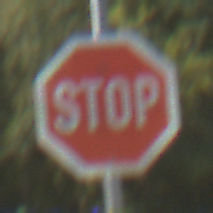
Verkehrszeichen: Stop
Umgebung: Outdoor, Nature
Tageszeit: Midday
Wetter: Clear
Licht: Natural
Jahreszeit: Summer
Kontrast: HighContrast